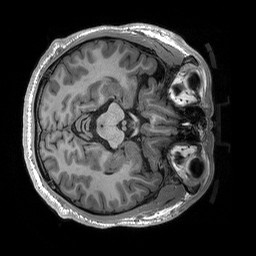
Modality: T1w
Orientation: axial
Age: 23
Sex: male
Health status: healthy
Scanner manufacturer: siemens
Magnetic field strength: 3 T
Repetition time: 2.53 s
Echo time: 0.00227 s